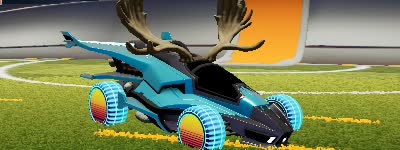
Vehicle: aftershock